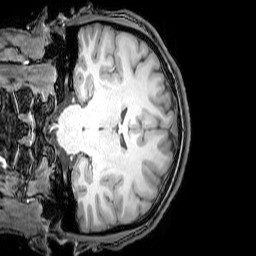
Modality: T1w
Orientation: coronal
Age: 21
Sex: male
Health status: healthy
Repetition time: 0.081 s
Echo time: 0.037 s